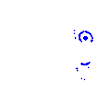
Particle: pion